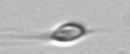
Label: Chrysochromulina